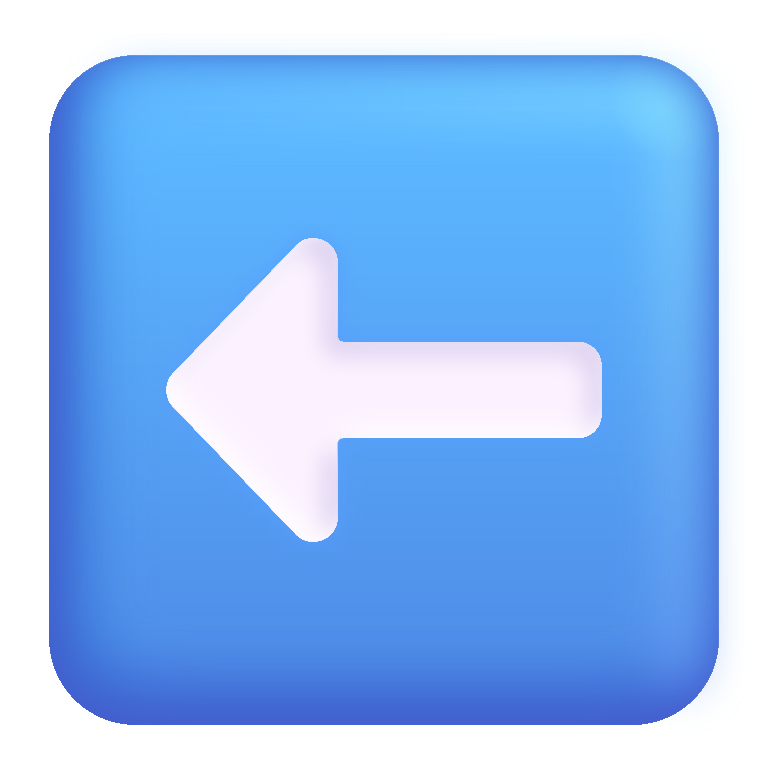
left arrow color